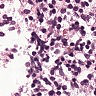
Metastatic tissue present: no